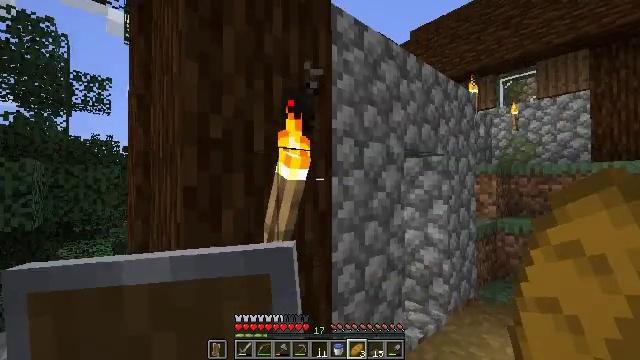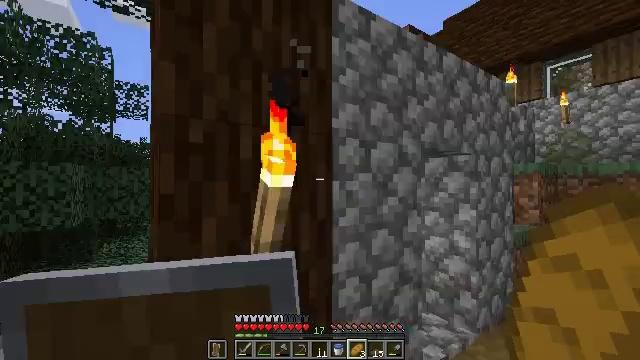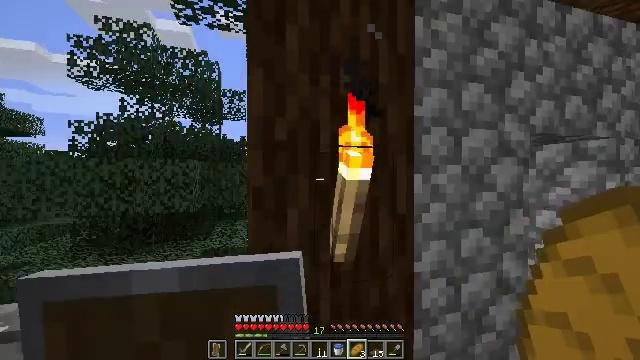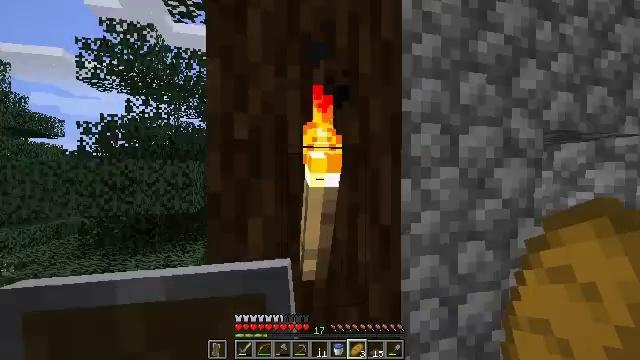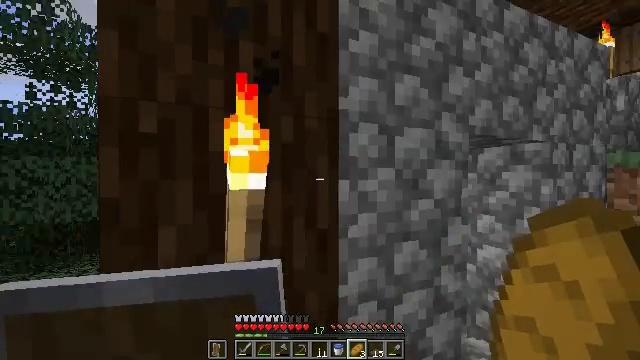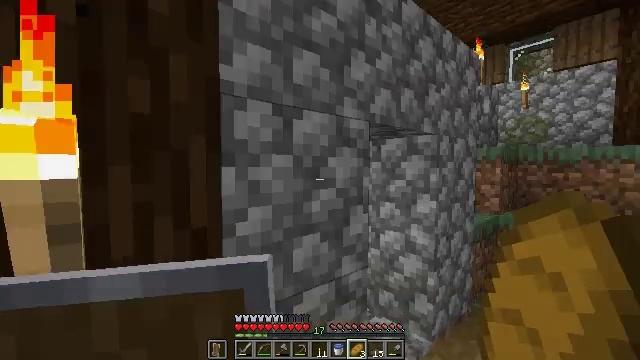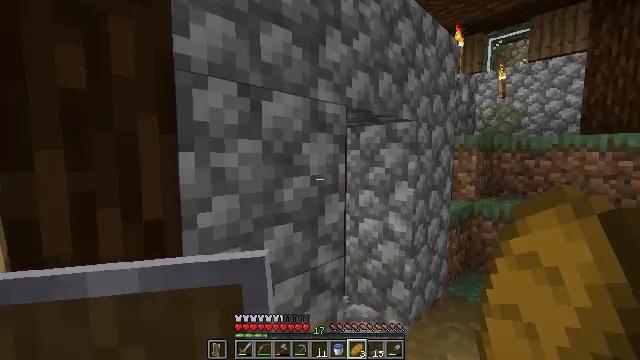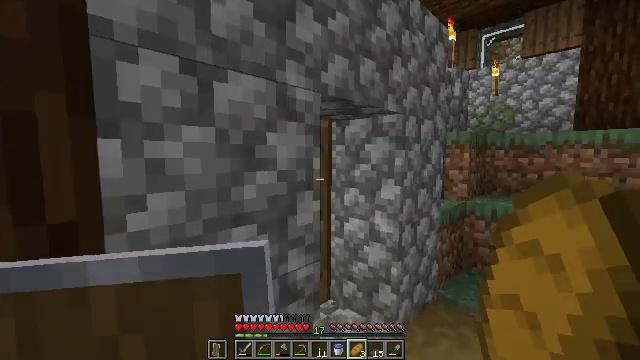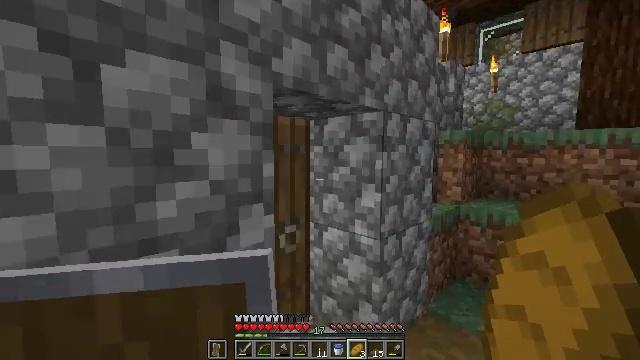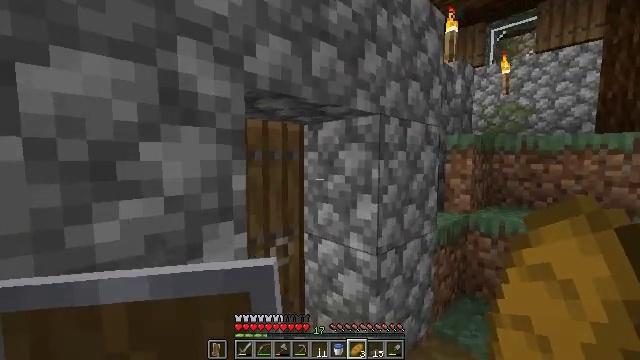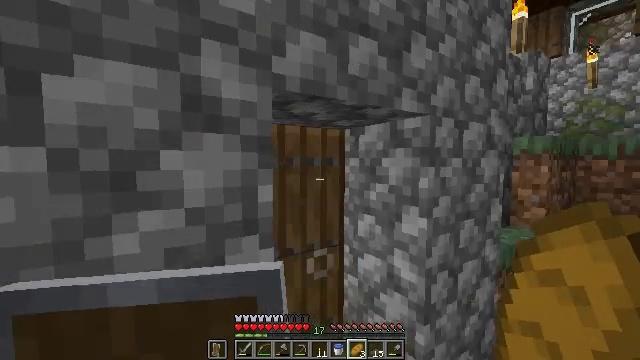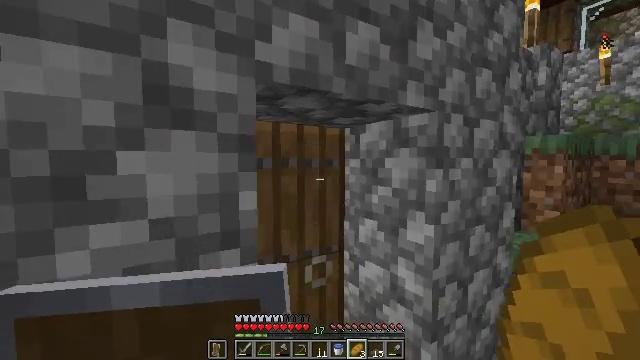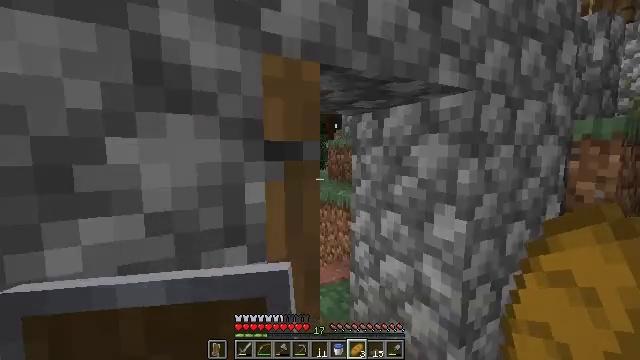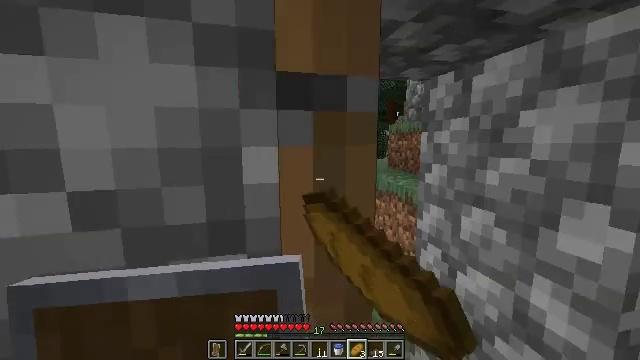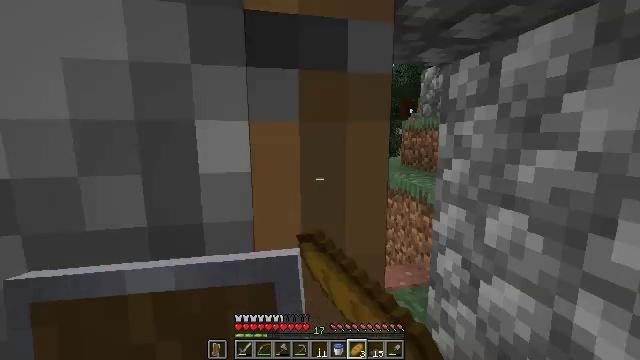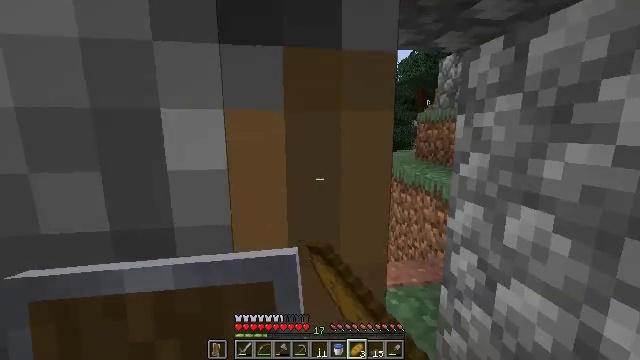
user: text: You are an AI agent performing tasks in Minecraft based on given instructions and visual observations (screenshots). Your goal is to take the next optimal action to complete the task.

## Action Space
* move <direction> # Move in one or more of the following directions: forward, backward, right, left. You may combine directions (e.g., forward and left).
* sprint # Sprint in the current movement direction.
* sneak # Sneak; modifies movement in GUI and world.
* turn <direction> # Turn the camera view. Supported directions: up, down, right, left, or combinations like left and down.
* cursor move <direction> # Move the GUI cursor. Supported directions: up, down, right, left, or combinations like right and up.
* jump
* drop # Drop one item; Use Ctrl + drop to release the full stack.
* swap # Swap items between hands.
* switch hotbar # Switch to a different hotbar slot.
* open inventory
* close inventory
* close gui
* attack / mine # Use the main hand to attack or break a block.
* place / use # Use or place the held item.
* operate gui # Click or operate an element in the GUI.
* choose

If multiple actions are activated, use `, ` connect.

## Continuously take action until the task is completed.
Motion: motion action
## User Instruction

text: Destroy the spruce leaves to get sticks and saplings.
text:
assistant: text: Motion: move forward and move right, turn left
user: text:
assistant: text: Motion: move forward and move right, turn left and down
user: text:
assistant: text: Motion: move forward, turn left
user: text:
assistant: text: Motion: move forward and move right, turn right
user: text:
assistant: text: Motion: move forward and move right, turn right and down
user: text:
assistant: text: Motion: move forward and move right, turn right and down
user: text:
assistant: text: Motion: move forward and move right
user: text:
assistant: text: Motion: move forward and move right
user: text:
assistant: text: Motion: move forward and move right, turn left
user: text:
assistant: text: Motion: move forward, turn left and up
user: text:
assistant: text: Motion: move forward
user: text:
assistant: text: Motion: move forward, turn left and down, use / place
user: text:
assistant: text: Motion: move forward, turn left and down, use / place
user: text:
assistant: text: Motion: move forward, turn left
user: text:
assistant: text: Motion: move forward, turn left and down
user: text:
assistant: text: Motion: move forward, turn left and down
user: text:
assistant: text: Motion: move forward
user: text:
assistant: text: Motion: move forward and move right
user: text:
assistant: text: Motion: move forward and move right
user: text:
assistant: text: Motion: move forward and move right, turn left and up
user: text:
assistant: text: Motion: move forward and move right, turn left and up
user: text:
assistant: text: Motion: move forward, turn left
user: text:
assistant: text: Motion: move forward, turn left
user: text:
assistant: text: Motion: move forward, turn left and up
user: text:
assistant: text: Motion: move forward and move right, turn left
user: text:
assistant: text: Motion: move forward and move right, turn left and up
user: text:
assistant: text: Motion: move forward and move right, turn left and up
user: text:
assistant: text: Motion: move back and move right, turn left
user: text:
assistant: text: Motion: move back and move right, turn left and up
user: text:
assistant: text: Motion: move back, turn left